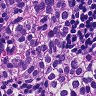
Metastatic tissue present: yes